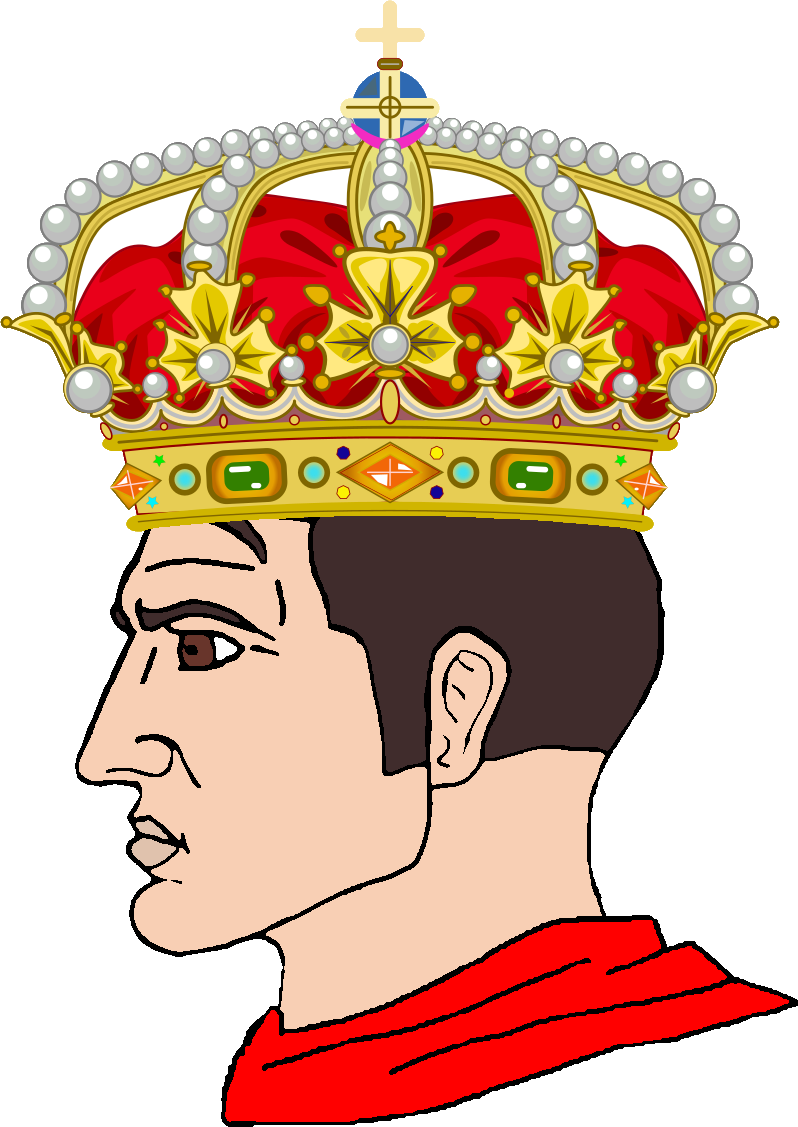
Label: 4_Yes_Chad